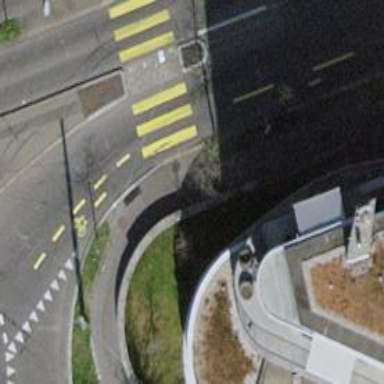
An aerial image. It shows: Zebra crossing with uncontrolled intersection and pedestrian island.